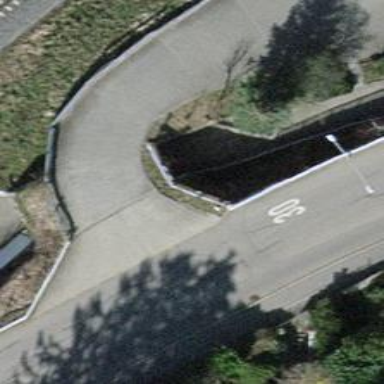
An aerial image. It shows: Footway passing through tunnel.